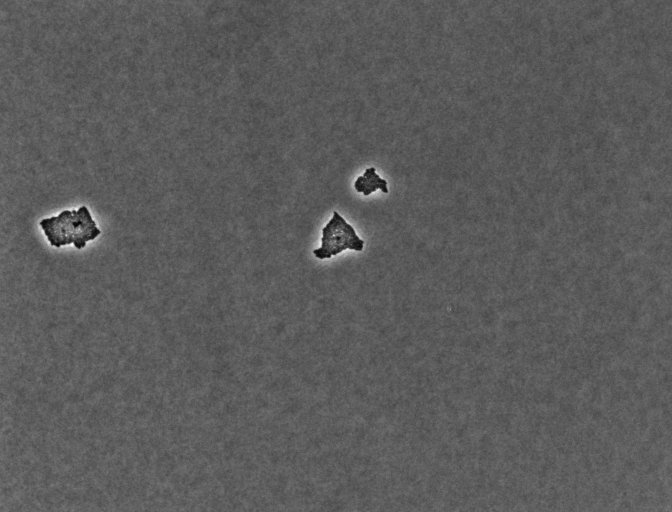
Phase contrast microscopy, 20x objective, 3 h incubation